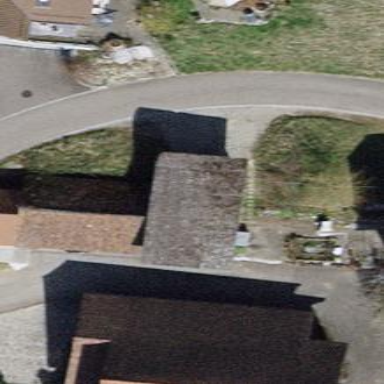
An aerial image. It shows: Building with tile roof.